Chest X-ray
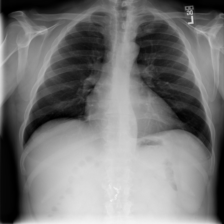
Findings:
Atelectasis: negative
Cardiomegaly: negative
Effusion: negative
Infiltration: negative
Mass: negative
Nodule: negative
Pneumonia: negative
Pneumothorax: negative
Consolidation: negative
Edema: negative
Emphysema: negative
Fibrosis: negative
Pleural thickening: negative
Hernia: negative